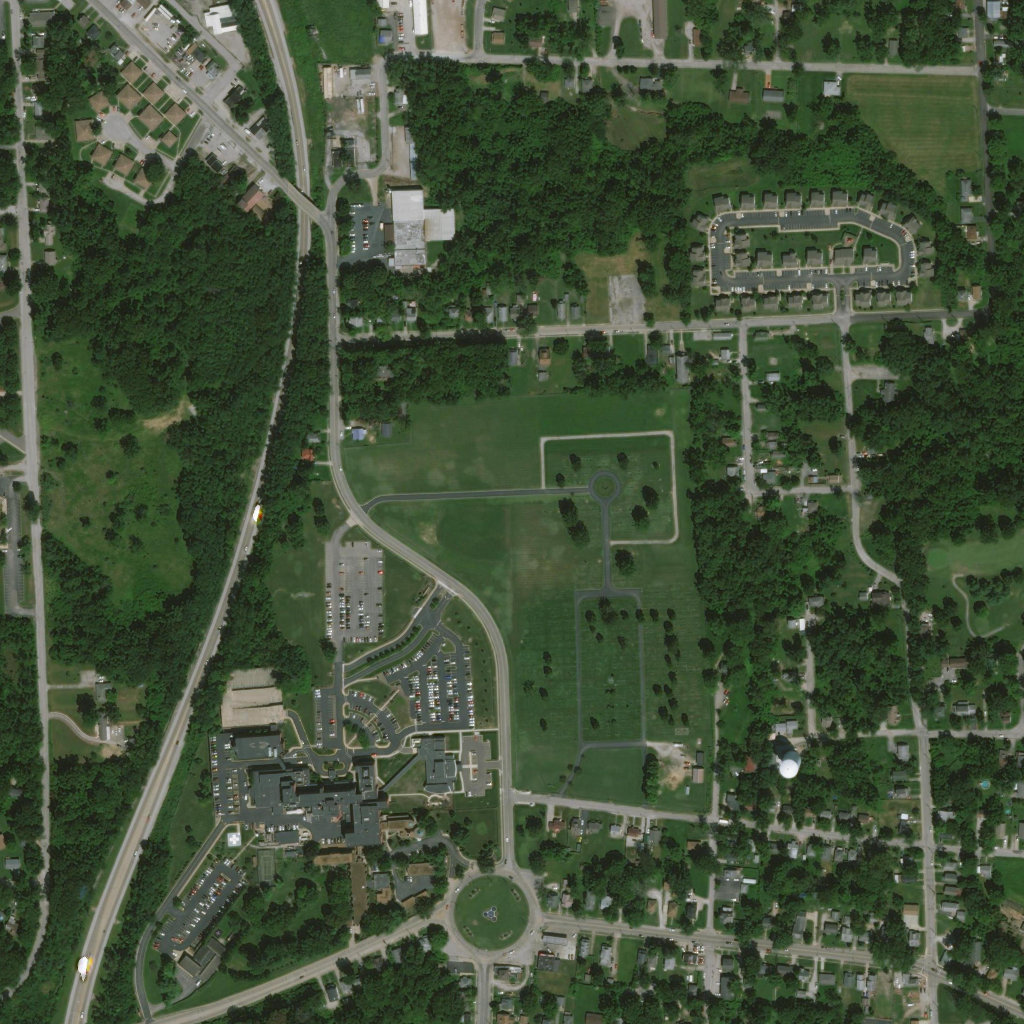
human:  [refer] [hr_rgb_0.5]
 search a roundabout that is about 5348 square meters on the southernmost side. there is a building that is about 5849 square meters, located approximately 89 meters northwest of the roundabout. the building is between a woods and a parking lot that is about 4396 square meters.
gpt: <box>[[42, 83, 53, 94, 0]]</box>

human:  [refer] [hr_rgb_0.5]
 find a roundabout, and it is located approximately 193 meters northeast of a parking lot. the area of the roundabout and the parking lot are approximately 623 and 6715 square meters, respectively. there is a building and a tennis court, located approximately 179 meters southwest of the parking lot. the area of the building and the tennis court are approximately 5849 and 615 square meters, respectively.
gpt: <box>[[57, 45, 60, 49, 0]]</box>

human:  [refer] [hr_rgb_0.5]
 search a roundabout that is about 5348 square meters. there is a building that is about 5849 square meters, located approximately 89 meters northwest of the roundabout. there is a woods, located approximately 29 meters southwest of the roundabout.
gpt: <box>[[42, 83, 53, 94, 0]]</box>

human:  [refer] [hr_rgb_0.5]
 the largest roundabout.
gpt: <box>[[42, 83, 53, 94, 0]]</box>